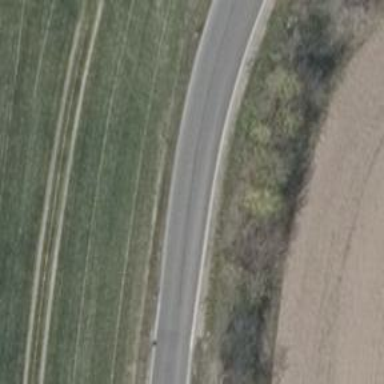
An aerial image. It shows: Tertiary road.